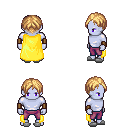
a pixel art fantasy rpg character, male body template, dark elf, purple skin, yellow cape, magenta pants, light blonde parted hairstyle, leather bracers, white slippers, four views (front, back, left, right), 2x2 character sprite sheet, small pixel art, hard edges, no anti-aliasing